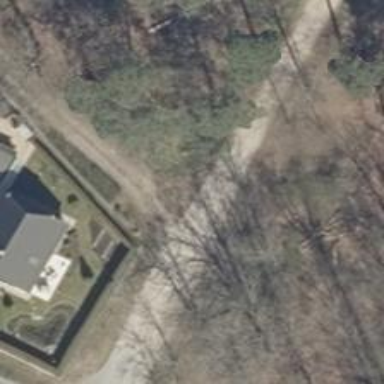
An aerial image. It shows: Residential road.